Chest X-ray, AP view. Patient: 11 years old, sex F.
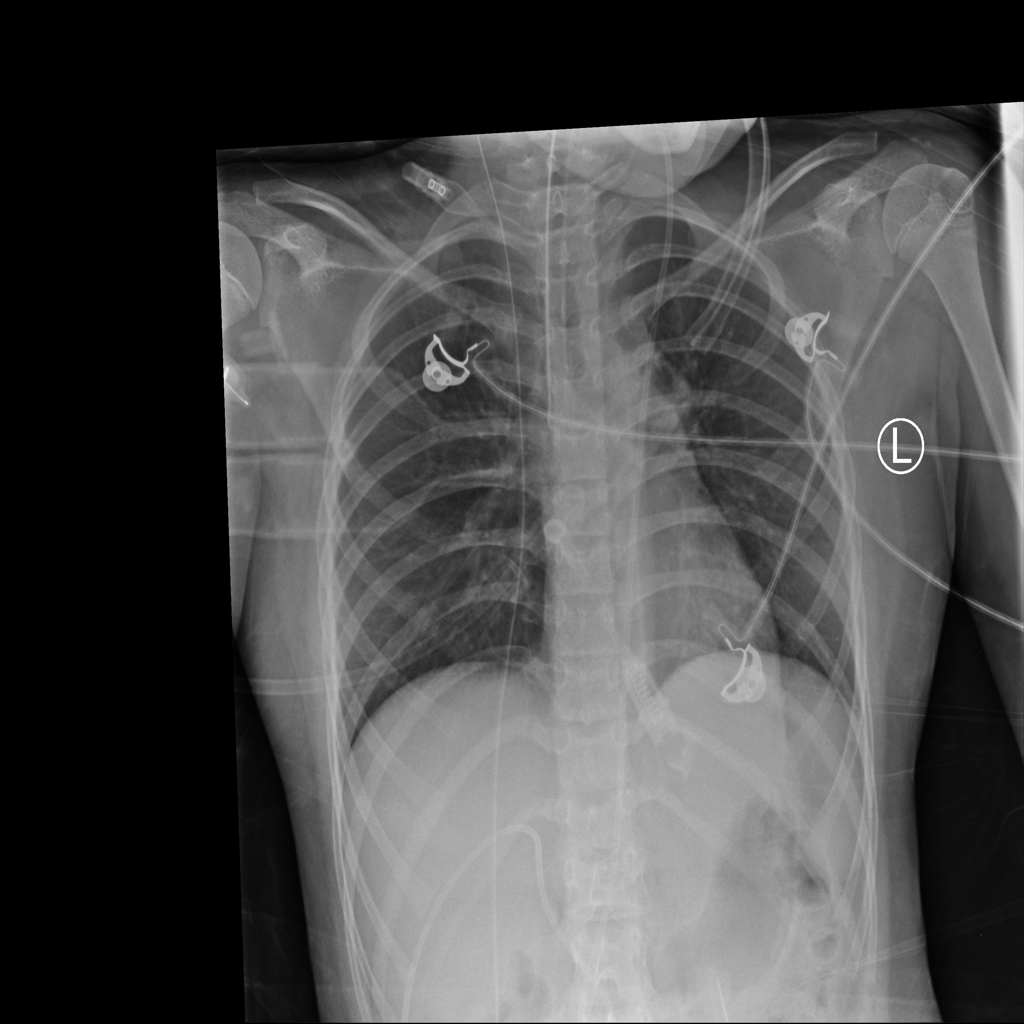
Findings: No Finding